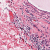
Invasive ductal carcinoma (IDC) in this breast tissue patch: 1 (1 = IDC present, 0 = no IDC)